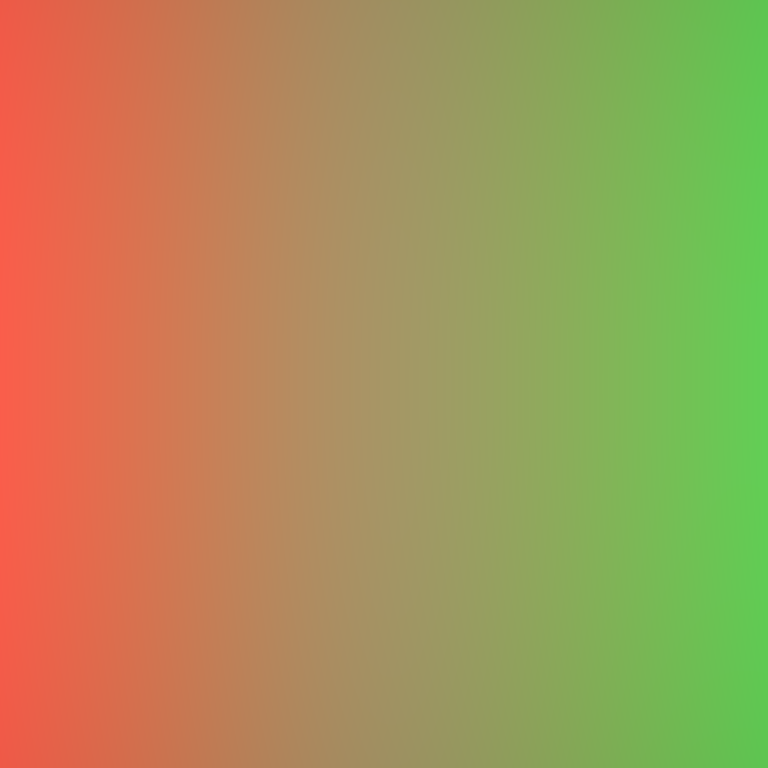
Abstract light effect, smooth gradient from warm red to bright green, calm atmosphere, soft blend, no room, no furniture, no objects.